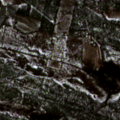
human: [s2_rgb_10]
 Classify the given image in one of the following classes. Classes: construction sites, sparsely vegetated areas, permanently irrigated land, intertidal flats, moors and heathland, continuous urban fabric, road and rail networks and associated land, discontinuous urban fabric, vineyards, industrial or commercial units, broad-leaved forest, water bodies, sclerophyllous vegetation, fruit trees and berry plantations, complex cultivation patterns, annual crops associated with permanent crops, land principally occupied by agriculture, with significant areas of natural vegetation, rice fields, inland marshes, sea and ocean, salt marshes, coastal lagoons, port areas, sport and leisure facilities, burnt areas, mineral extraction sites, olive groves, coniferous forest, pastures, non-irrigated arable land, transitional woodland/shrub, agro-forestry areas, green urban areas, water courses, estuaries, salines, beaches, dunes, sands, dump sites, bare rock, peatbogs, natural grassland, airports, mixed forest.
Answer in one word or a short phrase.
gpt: coniferous forest, transitional woodland/shrub